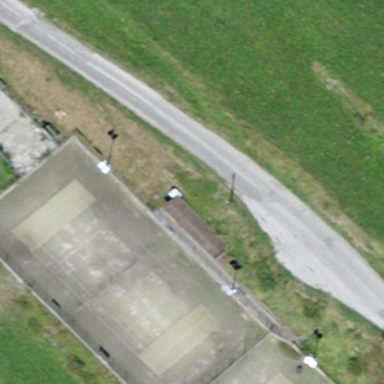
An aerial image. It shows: Tennis court in leisure pitch.